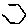
Label: hexagon